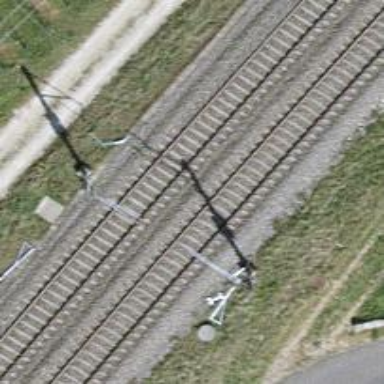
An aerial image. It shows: Railway signal.